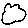
Label: cloud